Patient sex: M
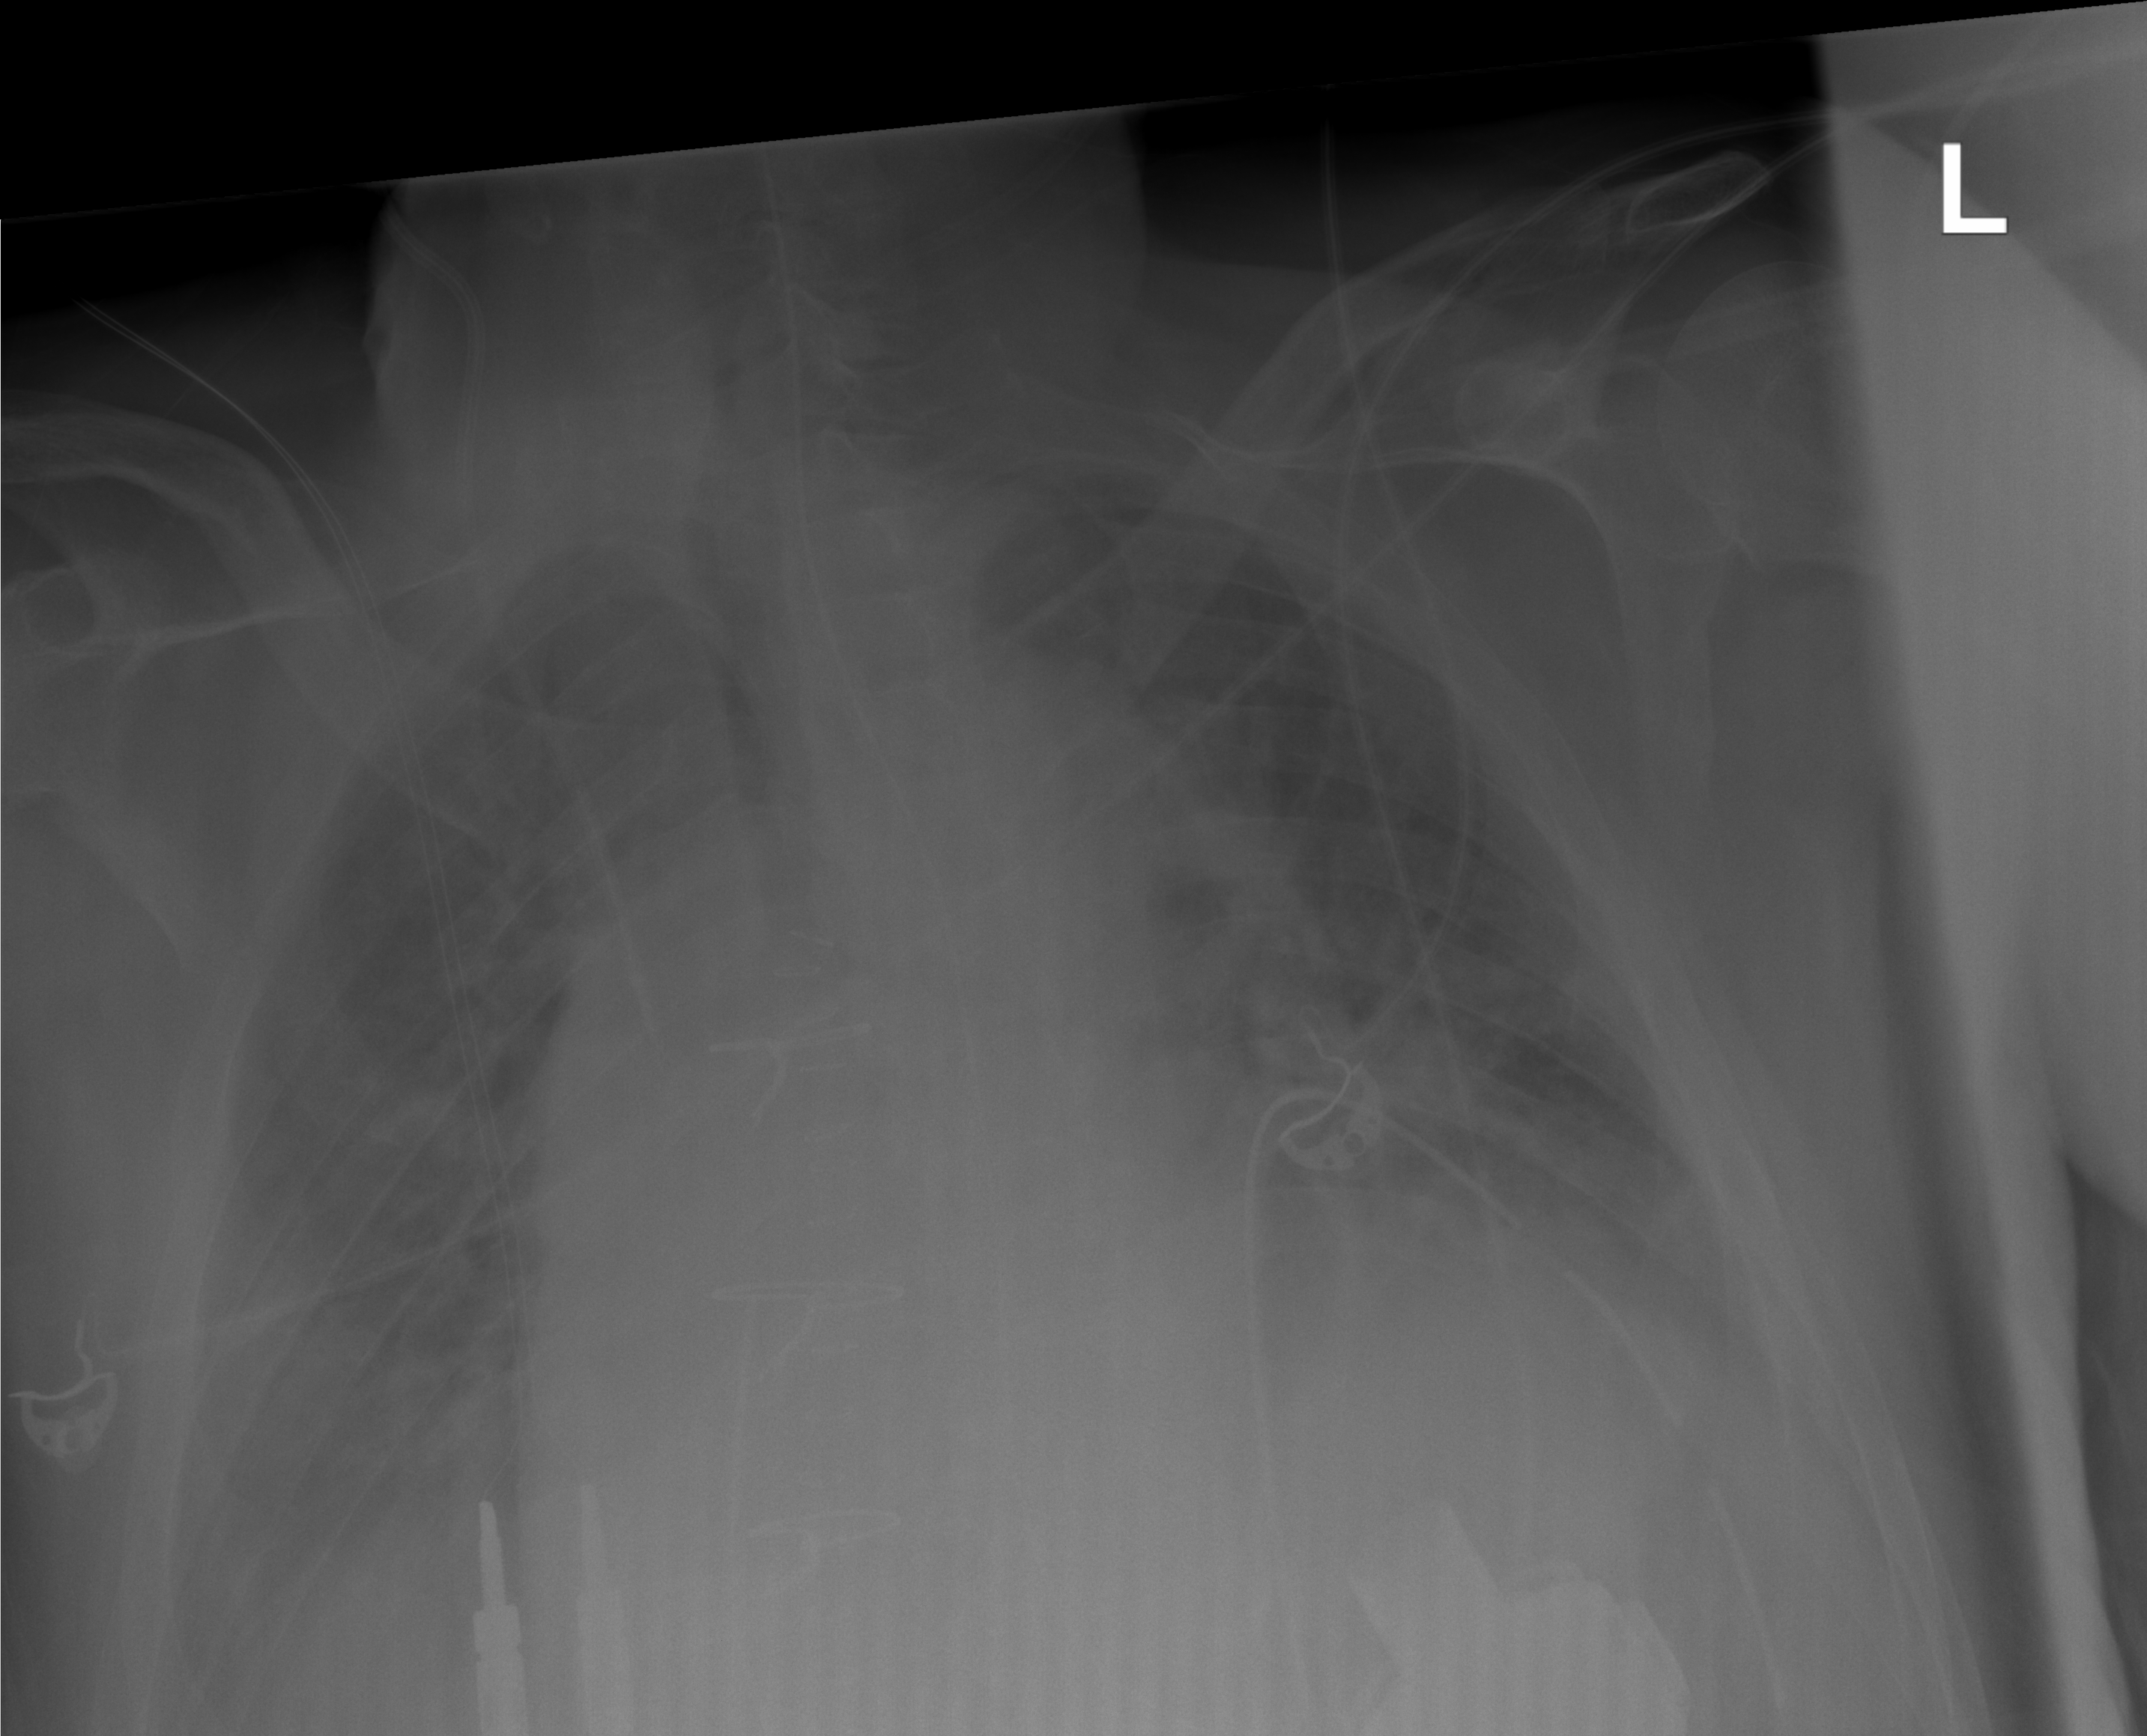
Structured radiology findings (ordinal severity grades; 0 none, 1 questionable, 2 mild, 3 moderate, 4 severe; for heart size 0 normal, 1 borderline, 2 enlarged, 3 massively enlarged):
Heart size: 3
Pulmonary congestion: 0
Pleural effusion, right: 2
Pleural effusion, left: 2
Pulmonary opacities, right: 1
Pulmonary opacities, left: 0
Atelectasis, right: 2
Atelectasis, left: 2